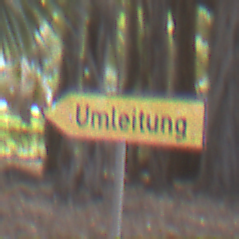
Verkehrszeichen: UmleitungswegweiserLinksweisend
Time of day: MorningAfternoon
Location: Outdoor (Suburban)
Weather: PartlyCloudy
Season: NotSpecified
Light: Natural